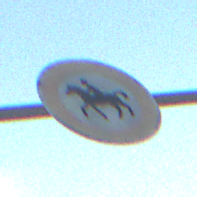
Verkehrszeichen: VerbotReiter
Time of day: SunriseSunset
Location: Outdoor (Suburban)
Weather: PartlyCloudy
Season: Winter
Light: Natural